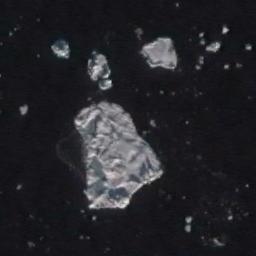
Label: sea_ice